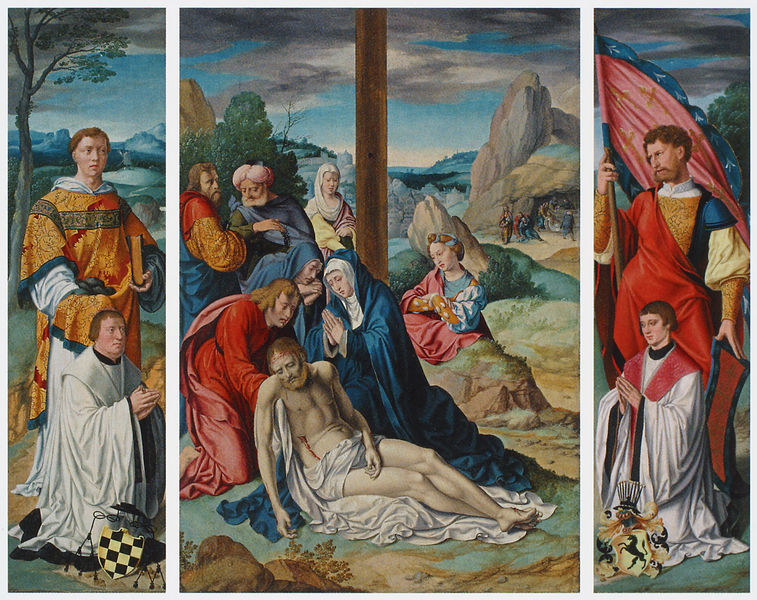
Titel: Flügelaltar mit Beweinung Christi
Künstler: Bartholomäus Bruyn d. Ä.
Institution: München, Alte Pinakothek
Schlagwörter: baum, berg, blau, felsen, himmel, nackt, wolken, wunde, frauen, landschaft, männer, bart, johannes, leiche, höhle, renaissance, fahne, fels, papst, schild, blut, buch, kreuz, knien, beten, altar, wappen, christus, grab, jesus, kreuzabnahme, leichnam, wundmal, schmerz, kniend, priester, grotte, heilige, maria, magdalena, betend, beweinung, jesu, auferstehung, einhorn, fromm, seitenflügel, stifter, flügelaltar, triptichon, fahnenträger, seitenwunde, klage, abnahme vom kreuz, kreuzstamm, flügelalatr, grablegung jesu, betende jünger